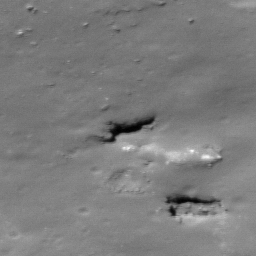
Pit: Proclus 1b
Host crater: Proclus
Host type: impact_melt
Lunar coordinates: latitude 16.296, longitude 46.892